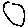
Label: moon